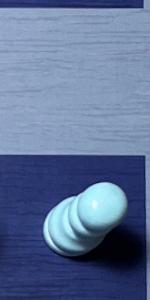
Label: Pawn_White